Question: I have worked with HTML5 to create a small game with a single screen. This time I am trying to make one with multiple screens, eg a menu, the game, a results screen. I am not sure how to implement this.
The game is a quiz, and depending on the question some of the quizzes screens may have to display text, audio or videos (not hardcoded, they are from a database). For this reason I am worried about stability. How do I go about implementing these screens in HTML5 and how to do so in a way that will make my game stable?
I have included a screenflow diagram to give an idea of what screens I am implementing.

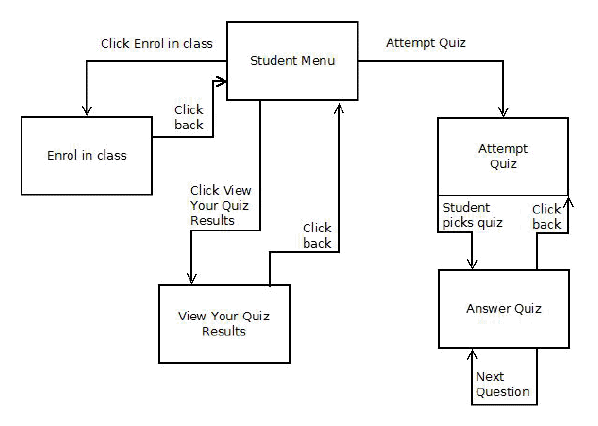
Answer: for my games I use a "state" system. Consider each screen as a state:
- - - - - -
Actually, a state is not only a screen but can be several screens (like for the "play game" state which contains a "click to play" sub-state, a "playing" sub-state and a "you loose/win" substate.
Each state is a class with its properties, methods, sprites, ...
Each state encapsulate "setImage", "render", "processKeyboard", ... methods.
The main class of the app handles all the events (keyboards, mouse, display, spritesheet loading) and dispatch them to the current state. If you want to change the current state, call the "setCurrentState" of the main class.
Well, the main class is the center point of the application and every state is just as a plugin. This way it's easy to add new state.
To get a perfect template, you also need a workflow engine, but this is more adapted for big games... You probaly don't need such a big feature in your app.
For canvas it's perfect.
The loading state is the default one. It renders a "loading" text while the main class is loading the spritesheets images. When all images are loaded, the main class swith to the "home page" state.
The "home page" state has its own method, buttons, ...
You can have a look at a example using cgSceneGraph (but the design should be the same for every development, with or without framework) : <URL>
(link to the example <URL>.
The code for a template peoject (used for the previous game) can be found on GitHub <URL>
Feel free to ask more details about the implementation; I'll be glad to help :)